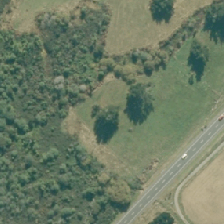
Land cover: low_producing_grassland